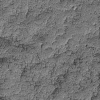
Atmospheric dust classification: not_dusty